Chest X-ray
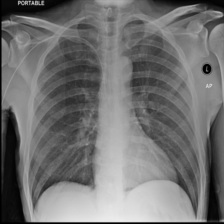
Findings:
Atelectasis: negative
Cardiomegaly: negative
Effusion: negative
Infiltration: negative
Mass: negative
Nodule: negative
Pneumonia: negative
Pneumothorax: negative
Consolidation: negative
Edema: negative
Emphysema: negative
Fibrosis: negative
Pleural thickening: negative
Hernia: negative